Question: I have some points in a 'BufferGeometry'. They arrange themselves into a regular 1D/2D/3D grid. I'm doing index mapping to higher dimensions, and moving the vertices dynamically so they end up in a proper spot relative to their neighbors (specifically, I'm visualizing a <URL>.

I want to draw the connections between vertices, like the above picture. Doing that for 1D is straightforward enough because it's just a 'new Line(myBufferGeometry)', but how can the same be achieved for 2D and 3D? Do I have to create and update separate geometries for this, like make lots of
'LineSegments'? How can this be done efficiently? Or maybe is there some "magic" I can do, like with the 'index' property?
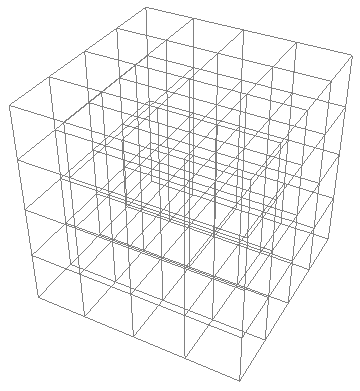
Answer: I figured this out thanks to prisoner849's comment - this isn't explicitly mentioned in the docs and kinda hidden away in examples, but this is exactly what the 'index' property is for. When 'LineSegments' is provided with a 'GeometryBuffer' that has the property, the lines are based on pairs of indices rather than pairs of points in the 'position' property.
Here's a complete solution for a n x n x n cube:
'''
let nn = n * n;
let nnn = n * n * n;
function mapTo3D(index) {
let x = index % n;
let y = Math.floor(index / n) % n;
let z = Math.floor(index / nn);
return { x: x, y: y, z: z };
}
function mapFrom3D(x, y, z) {
return x + y * n + z * nn;
}
// add nnn points to the position attribute of your myGeometryBuffer...
let indices3D = [];
for (let i = 0; i < nnn; i++) {
var p = mapTo3D(i);
if (p.x + 1 < n) {
indices3D.push(i);
indices3D.push(mapFrom3D(p.x + 1, p.y, p.z));
}
if (p.y + 1 < n) {
indices3D.push(i);
indices3D.push(mapFrom3D(p.x, p.y + 1, p.z));
}
if (p.z + 1 < n) {
indices3D.push(i);
indices3D.push(mapFrom3D(p.x, p.y, p.z + 1));
}
}
myBufferGeometry.setIndex(indices3D);
let lines = new THREE.LineSegments(myBufferGeometry);
'''